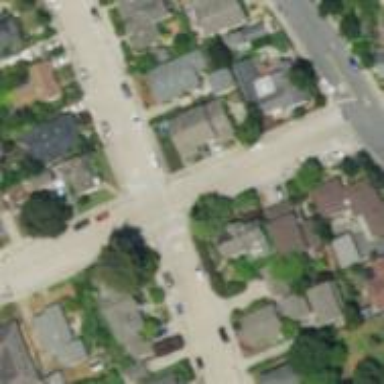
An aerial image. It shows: Unmarked road crossing.